Question: I just got my location data from Falkland Island, and i tried to map the locations that I got from the tags, however, when i run this code r stop working.
I have a data frame for 30 penguins, with different amount of location each, thus, the table looks like this:

This is the code that i tried:
'''
gentoo<-read.csv("Regularised Gentoos.csv", header=F)
plot(gentoo$V3~gentoo$V4,ylab="Latitude",xlab="Longitude",
col=gentoo$V1,aspect="iso")
'''
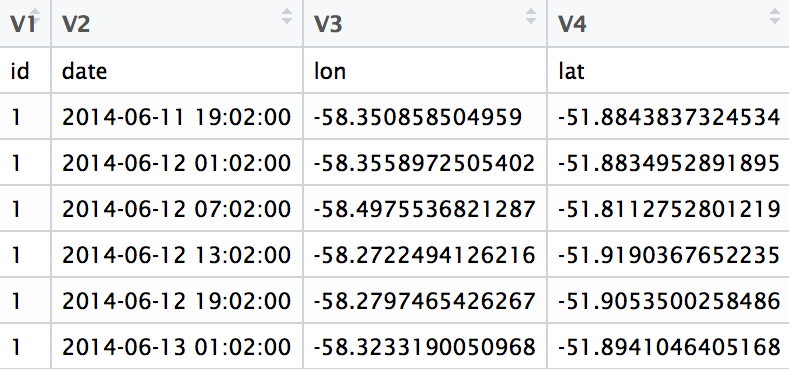
Answer: I could finally plot my data, with the bathymetry of the area:
'''
#Load in libraries
library(sp)
library(rgdal)
library(rgeos)
library(maptools)
library(raster)
library(ggplot2)
library(scales)
library(gridExtra)
library(adehabitatHR)
library(maptools)
library(marmap)
library(maptools)
#Load in shapefile from NaturalEarthData.com
#Load in shapefile from NaturalEarthData.com
world_shp = rgdal::readOGR("/Users/danielgonzalez/Desktop/Thesis/DATA EMAILS/natural_earth_vector/10m_physical",layer = "ne_10m_land")
world_shp
#Load in .csv file
gentoo = read.csv("/Users/danielgonzalez/Desktop/Thesis/DATA EMAILS/Regularised Gentoos.csv")
#Create a spatial points dataframe
locs = sp::SpatialPointsDataFrame(coords = cbind(gentoo$lon, gentoo$lat), data = gentoo, proj4string=CRS("+proj=longlat +datum=WGS84"))
locs
#Extra...
#To download bathymetry data FALKLAND ISLAND MAP
#ETOPO1 database hosted on the NOAA website
library(marmap)
getNOAA.bathy(lon1=-70, lon2=-52, lat1=-57, lat2=-46, resolution = 1) -> bathy
plot(bathy, image=TRUE, deep=-6000, shallow=0, step=1000)
bat = as.raster(bathy)
#Write
writeRaster(bat, filename = "~/bathy.asc")
#Read
bat = readGDAL("~/bathy.asc")
#Load in Raster data
#This is 1 min resolution bathymetry from ETOPO1 database hosted on the NOAA website
bathy = raster::raster("/Users/danielgonzalez/bathy.asc")
#Define projection of bathymetry data
raster::projection(bathy) = CRS("+proj=longlat +datum=WGS84")
#Create a spatialpoints object of the colony
Colonsay = sp::SpatialPoints(coords = cbind(-6.25, 56.07), proj4string = CRS("+proj=longlat +datum=WGS84"))
#Quick plot
#png("gentoo distribution.png",width=8,height=6,units="in",res=1800)
image(bathy,ylab="Latitude",xlab="Longitud")
lines(world_shp)
points(gentoo$lon,gentoo$lat, pch = 19, cex = 0.3,col=gentoo$id)
#dev.off()
'''